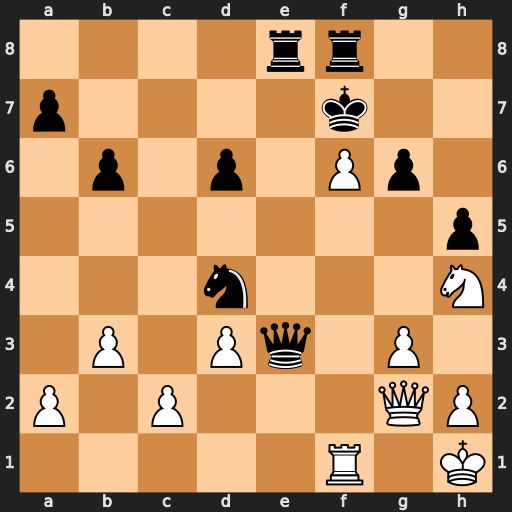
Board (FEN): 4rr2/p4k2/1p1p1Pp1/7p/3n3N/1P1Pq1P1/P1P3QP/5R1K
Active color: w
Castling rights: -
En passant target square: -
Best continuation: Qd5+ Ne6 Qb7+ Nc7 Qxc7+